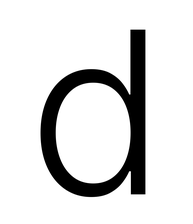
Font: Inter_Light